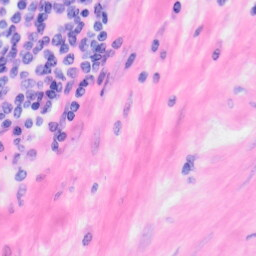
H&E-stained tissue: Kidney